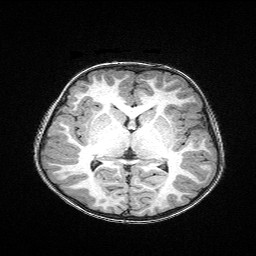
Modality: T1w
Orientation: coronal